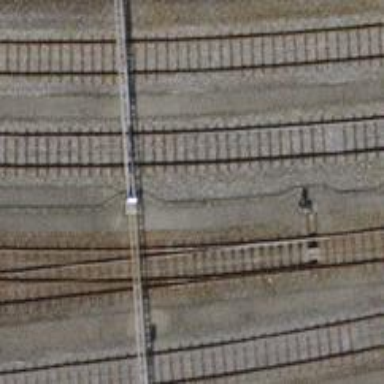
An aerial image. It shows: Rail yard with electrified contact lines for the railway.